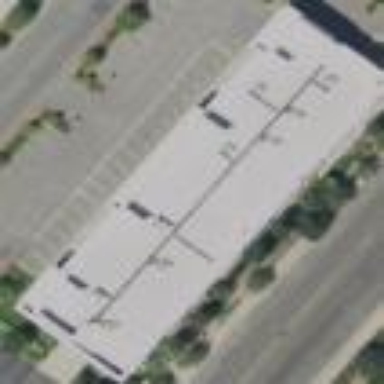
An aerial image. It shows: Flat-roofed retail building.